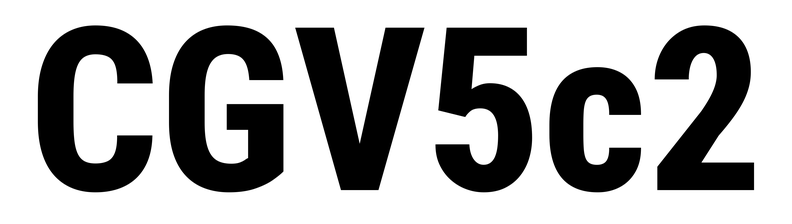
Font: Roboto_Condensed_ExtraBold